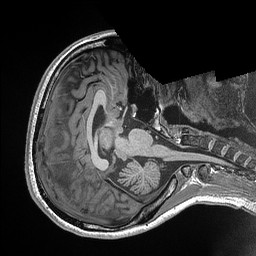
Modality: T1w
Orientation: axial
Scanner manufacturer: siemens
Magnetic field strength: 3 T
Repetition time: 2.3 s
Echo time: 0.00298 s